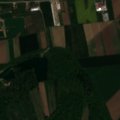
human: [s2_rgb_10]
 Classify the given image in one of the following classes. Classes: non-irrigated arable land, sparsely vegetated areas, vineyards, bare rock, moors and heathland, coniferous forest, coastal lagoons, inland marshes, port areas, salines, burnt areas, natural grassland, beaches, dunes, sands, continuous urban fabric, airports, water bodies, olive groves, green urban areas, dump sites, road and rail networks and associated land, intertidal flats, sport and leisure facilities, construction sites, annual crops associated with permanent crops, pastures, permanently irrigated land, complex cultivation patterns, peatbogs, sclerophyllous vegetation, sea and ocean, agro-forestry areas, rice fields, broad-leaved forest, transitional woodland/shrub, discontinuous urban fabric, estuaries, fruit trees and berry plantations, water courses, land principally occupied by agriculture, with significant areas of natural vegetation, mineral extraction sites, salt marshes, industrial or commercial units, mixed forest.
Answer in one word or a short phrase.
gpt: mineral extraction sites, non-irrigated arable land, complex cultivation patterns, land principally occupied by agriculture, with significant areas of natural vegetation, broad-leaved forest, transitional woodland/shrub